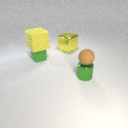
large yellow metal cube behind small green rubber cube